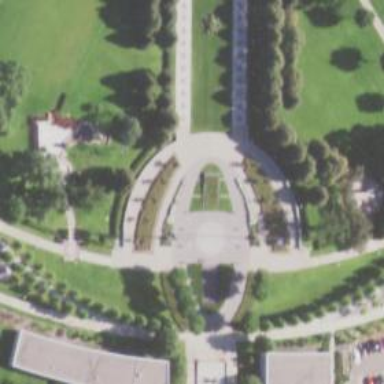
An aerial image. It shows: Historic memorial.